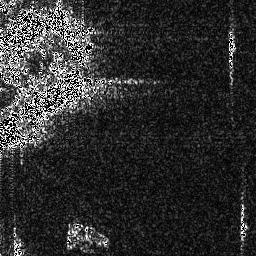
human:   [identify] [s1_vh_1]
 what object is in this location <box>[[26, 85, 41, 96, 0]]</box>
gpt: <ref>1 medium ship at the bottom</ref>

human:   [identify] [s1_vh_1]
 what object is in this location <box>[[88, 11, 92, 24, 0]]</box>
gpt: <ref>1 small ship at the top right</ref>

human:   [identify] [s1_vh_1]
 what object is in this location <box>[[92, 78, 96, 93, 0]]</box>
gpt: <ref>1 small ship at the bottom right</ref>